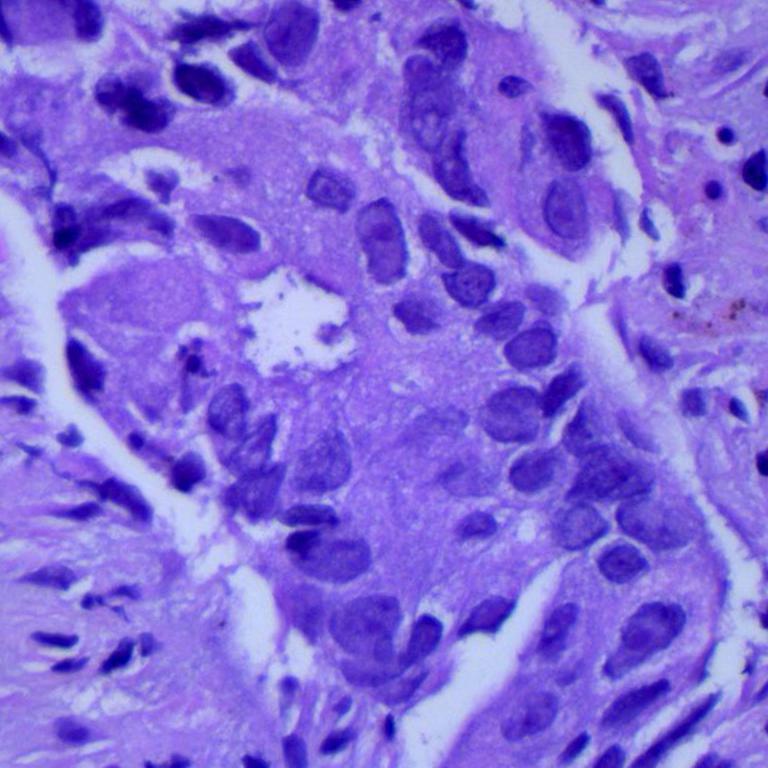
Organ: lung
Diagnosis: adenocarcinomas